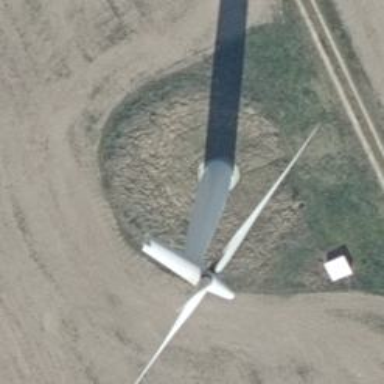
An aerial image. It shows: Wind power generator with wind turbines.